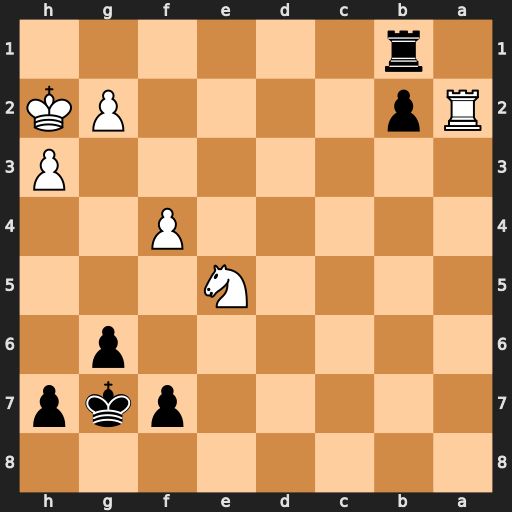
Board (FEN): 8/5pkp/6p1/4N3/5P2/7P/Rp4PK/1r6
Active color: b
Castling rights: -
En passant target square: -
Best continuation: Rh1+ Kxh1 b1=Q+